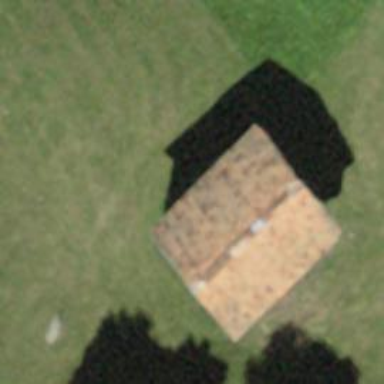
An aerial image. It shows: Shed.